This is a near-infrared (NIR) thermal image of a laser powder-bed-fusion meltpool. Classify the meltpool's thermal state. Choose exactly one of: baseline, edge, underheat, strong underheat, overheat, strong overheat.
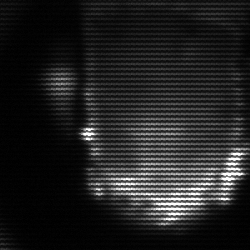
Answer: baseline